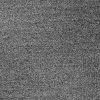
Atmospheric dust classification: dusty